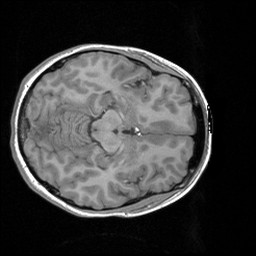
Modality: T1w
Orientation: axial